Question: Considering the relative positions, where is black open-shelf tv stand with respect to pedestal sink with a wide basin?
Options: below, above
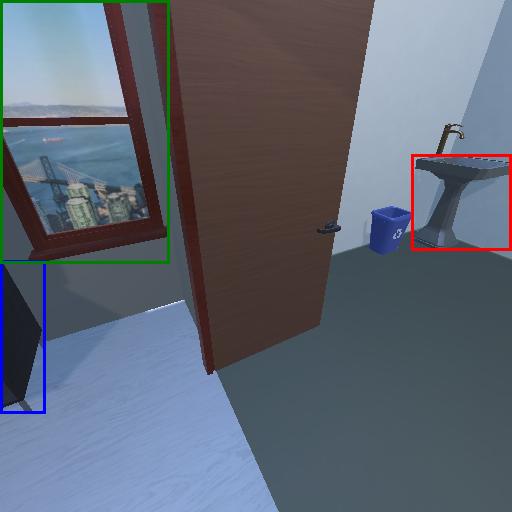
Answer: below